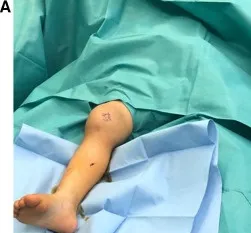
(A) Photo of right knee swelling.
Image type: medical_photograph (skin_photograph)